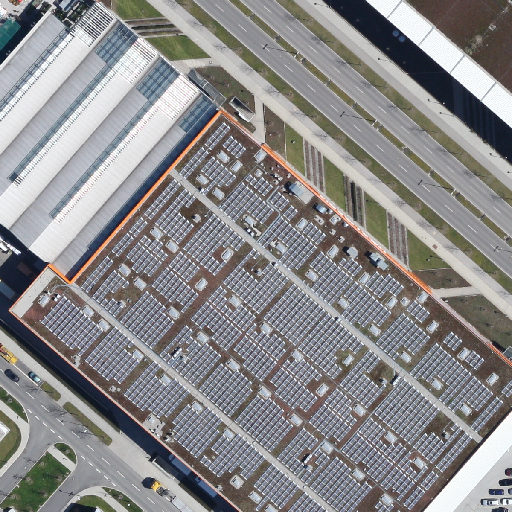
Referring expression: heavy-duty vehicle